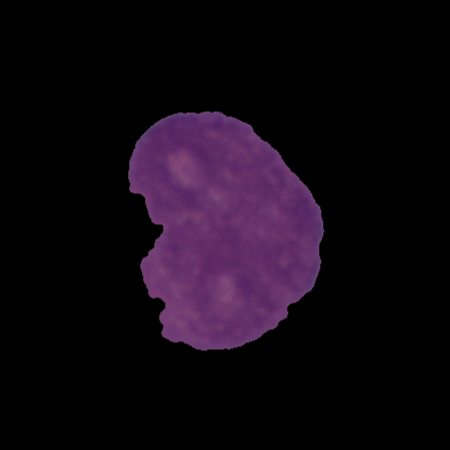
Label: cancer